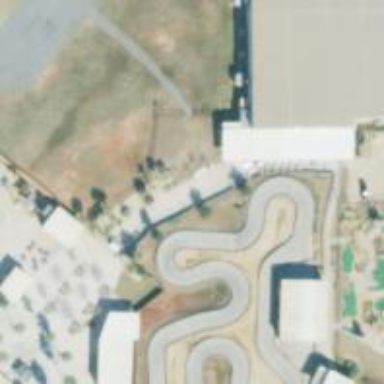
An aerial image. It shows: Paved raceway for karting.